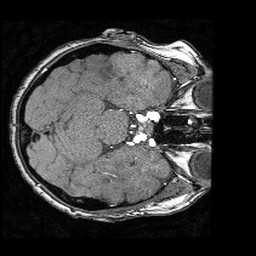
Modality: angio
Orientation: axial
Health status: ill
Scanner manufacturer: philips
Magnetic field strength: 3 T
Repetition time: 0.01818 s
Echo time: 0.003371 s